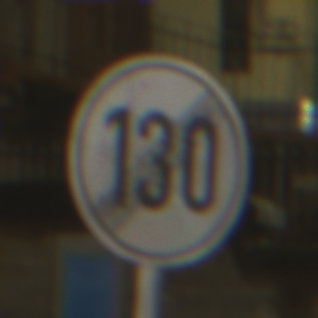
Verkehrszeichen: EndeGeschwindigkeit130
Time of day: Night
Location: Outdoor (Urban)
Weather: PartlyCloudy
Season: NotSpecified
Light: Artificial